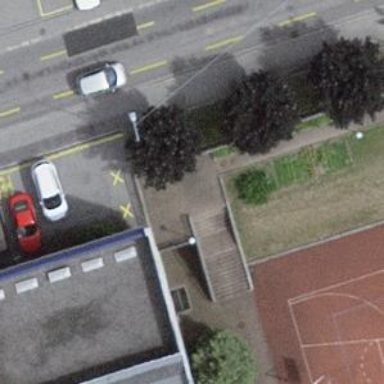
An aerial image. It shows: Set of steps on the road.